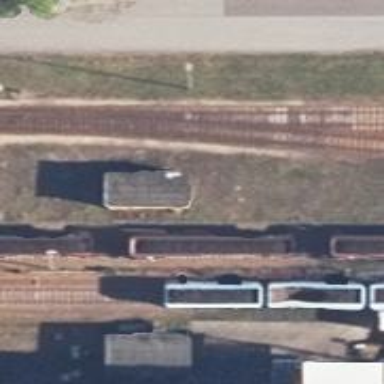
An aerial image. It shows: Railway yard in service.